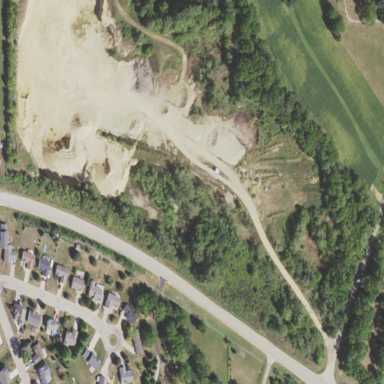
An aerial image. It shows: Quarry area.